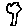
Label: tree